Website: crate-barrel
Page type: payment
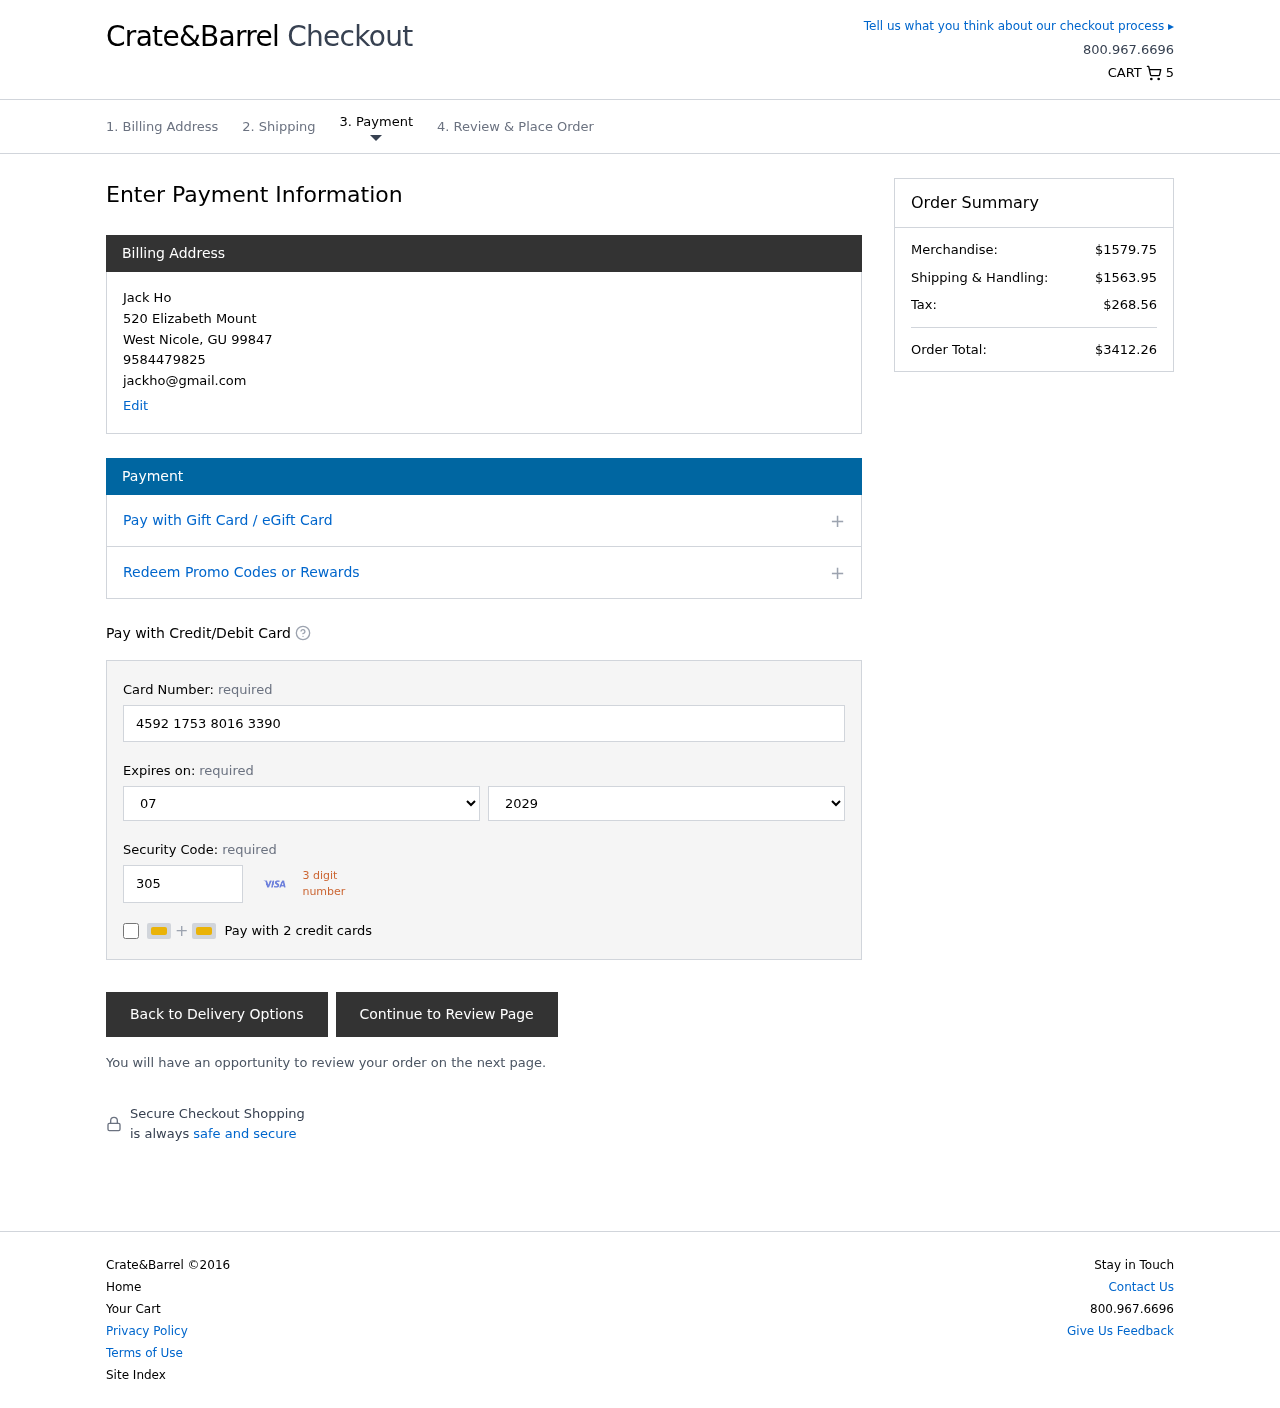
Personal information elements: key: PII_CARD_CVV
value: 305
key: PII_CARD_EXPIRY_MONTH
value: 07
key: PII_CARD_EXPIRY_YEAR
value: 29
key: PII_CARD_NUMBER
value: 4592 1753 8016 3390
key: PII_CITY
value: West Nicole
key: PII_EMAIL
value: jackho@gmail.com
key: PII_FULLNAME
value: Jack Ho
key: PII_PHONE
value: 9584479825
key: PII_POSTCODE
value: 99847
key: PII_STATE_ABBR
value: GU
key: PII_STREET
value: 520 Elizabeth Mount
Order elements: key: ORDER_NUM_ITEMS
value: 5
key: ORDER_SUBTOTAL
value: $1579.75
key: ORDER_SHIPPING_COST
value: $1563.95
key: ORDER_TAX
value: $268.56
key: ORDER_TOTAL
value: $3412.26